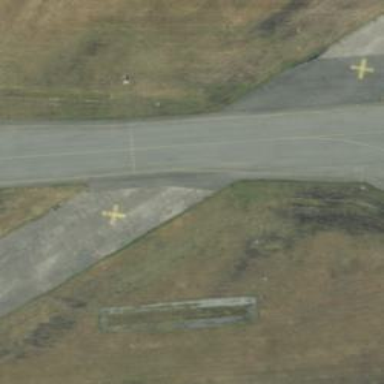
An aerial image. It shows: Image of taxiway at airport.